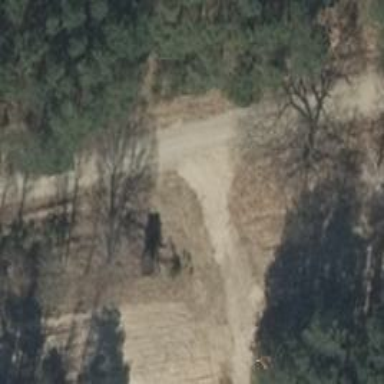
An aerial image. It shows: Hunting stand.